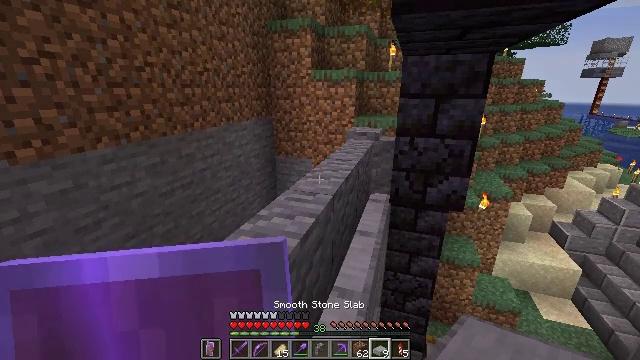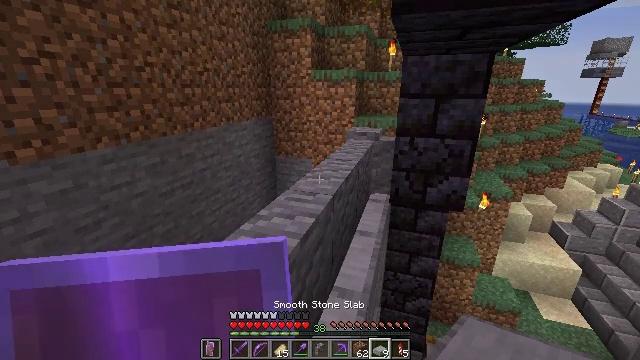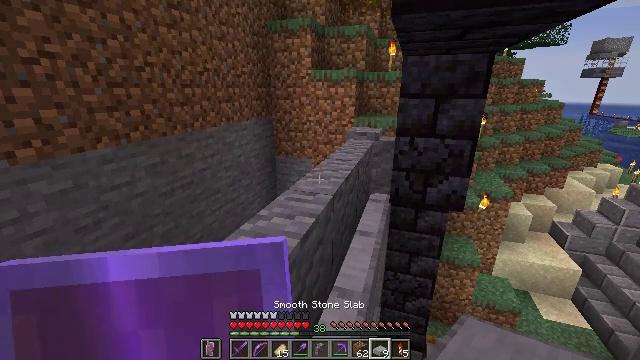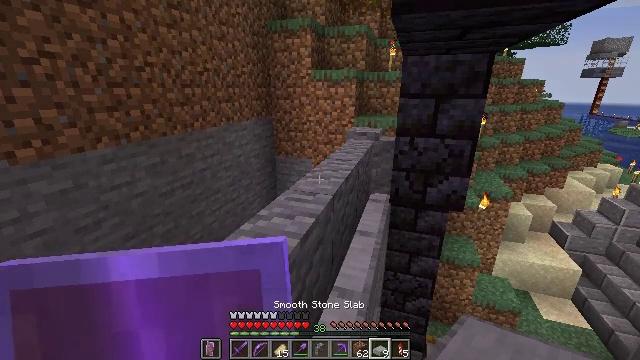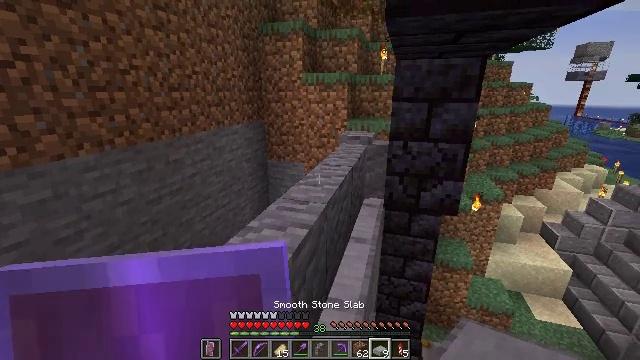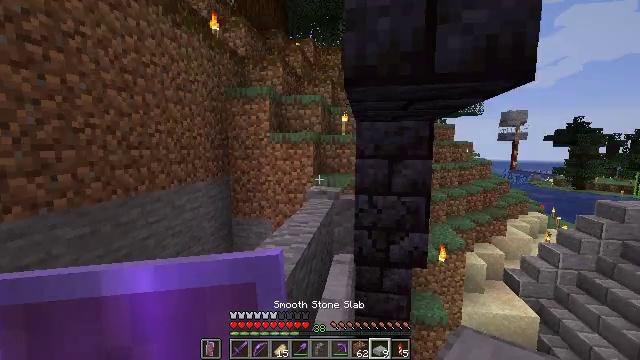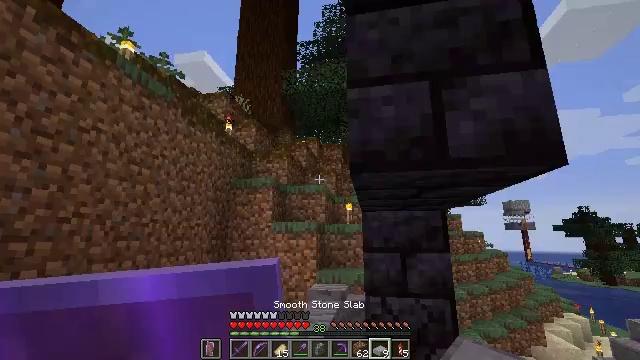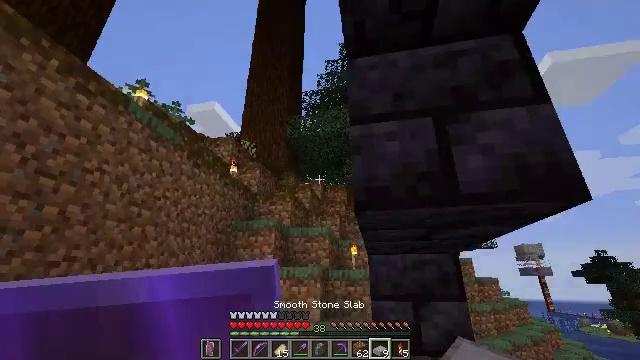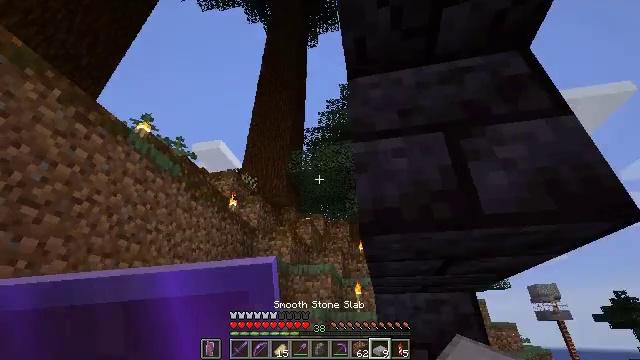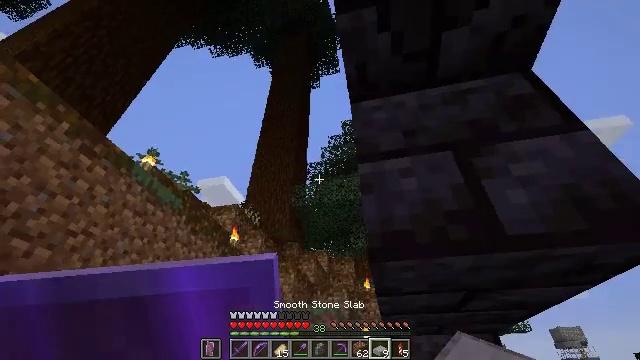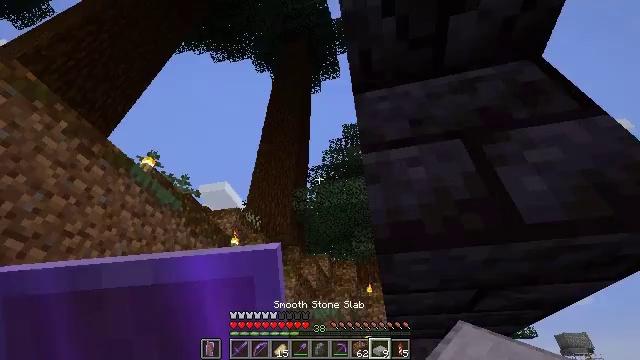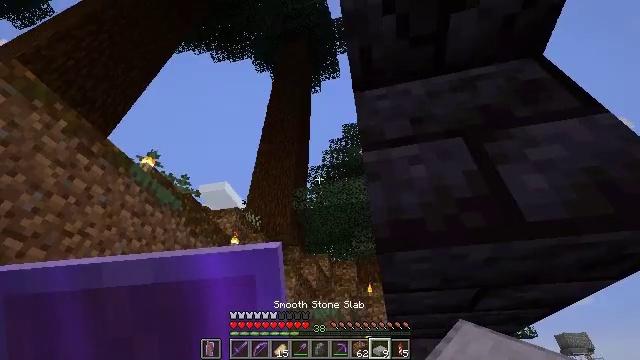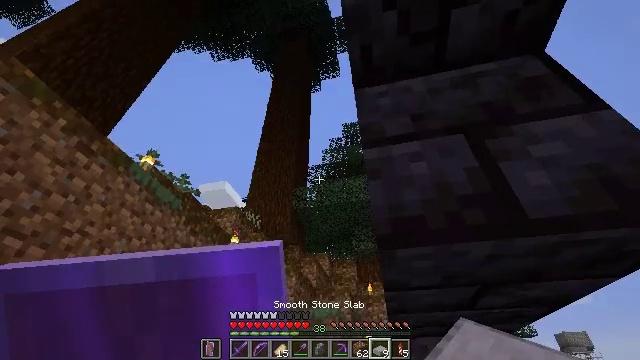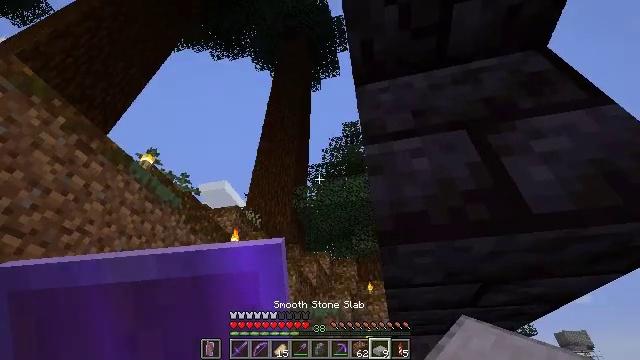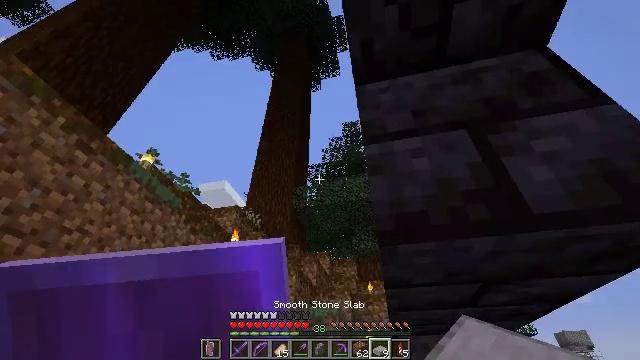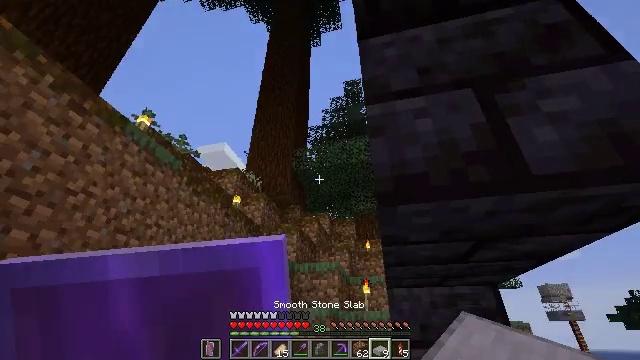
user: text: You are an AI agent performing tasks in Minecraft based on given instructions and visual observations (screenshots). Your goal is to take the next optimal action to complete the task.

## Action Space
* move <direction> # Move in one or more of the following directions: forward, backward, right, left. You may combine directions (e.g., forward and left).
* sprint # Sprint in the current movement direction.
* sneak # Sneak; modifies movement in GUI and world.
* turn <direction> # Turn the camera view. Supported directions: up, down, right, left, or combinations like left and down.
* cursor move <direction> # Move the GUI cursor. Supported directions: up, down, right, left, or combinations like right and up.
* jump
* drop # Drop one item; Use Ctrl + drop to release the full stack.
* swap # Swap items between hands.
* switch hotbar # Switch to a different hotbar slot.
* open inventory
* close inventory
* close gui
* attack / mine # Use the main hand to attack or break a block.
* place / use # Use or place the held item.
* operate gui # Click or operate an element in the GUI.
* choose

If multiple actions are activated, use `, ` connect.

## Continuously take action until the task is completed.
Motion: motion action
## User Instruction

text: Form a smooth stone slab at the crafting station.
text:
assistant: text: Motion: no_op
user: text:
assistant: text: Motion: no_op
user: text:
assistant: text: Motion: no_op
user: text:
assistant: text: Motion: move forward, turn right
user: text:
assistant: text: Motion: move forward, turn right and up
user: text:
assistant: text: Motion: move forward, turn up
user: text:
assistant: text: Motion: move forward, turn up
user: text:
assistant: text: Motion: turn up
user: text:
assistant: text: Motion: turn up
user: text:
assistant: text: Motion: turn up
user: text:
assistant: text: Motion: no_op
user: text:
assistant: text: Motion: no_op
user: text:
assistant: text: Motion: no_op
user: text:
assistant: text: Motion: no_op
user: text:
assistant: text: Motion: turn down
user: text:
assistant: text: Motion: turn right and down
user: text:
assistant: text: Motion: no_op
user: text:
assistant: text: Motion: no_op
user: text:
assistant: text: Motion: turn right and down
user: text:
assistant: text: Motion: turn right and down
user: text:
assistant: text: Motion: turn right and down
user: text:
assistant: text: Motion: turn right and down
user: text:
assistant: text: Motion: turn right and down
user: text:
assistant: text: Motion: turn right and down
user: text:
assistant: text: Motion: turn right and down
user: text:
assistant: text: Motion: turn right and down
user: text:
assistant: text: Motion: no_op
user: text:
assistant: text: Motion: no_op
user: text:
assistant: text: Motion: no_op
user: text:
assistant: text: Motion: no_op